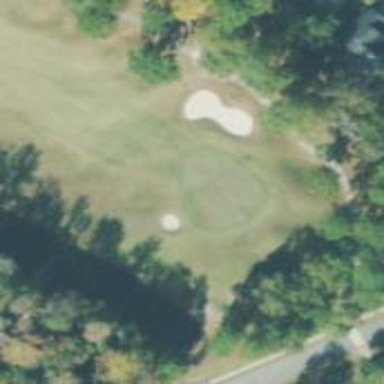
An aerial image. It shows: View of golf hole.